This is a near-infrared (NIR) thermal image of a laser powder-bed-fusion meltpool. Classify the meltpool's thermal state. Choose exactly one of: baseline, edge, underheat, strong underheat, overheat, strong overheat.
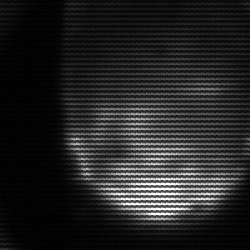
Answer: edge